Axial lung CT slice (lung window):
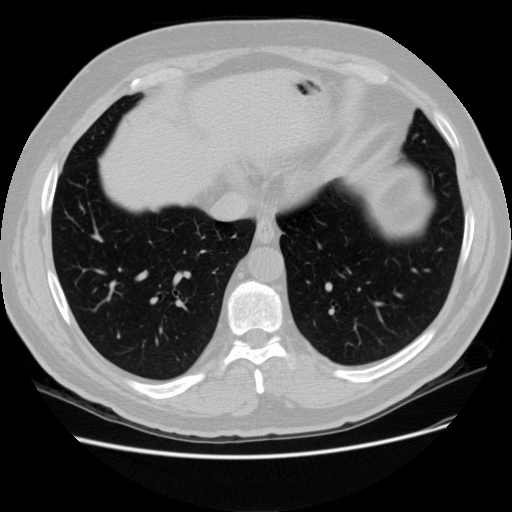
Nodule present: no